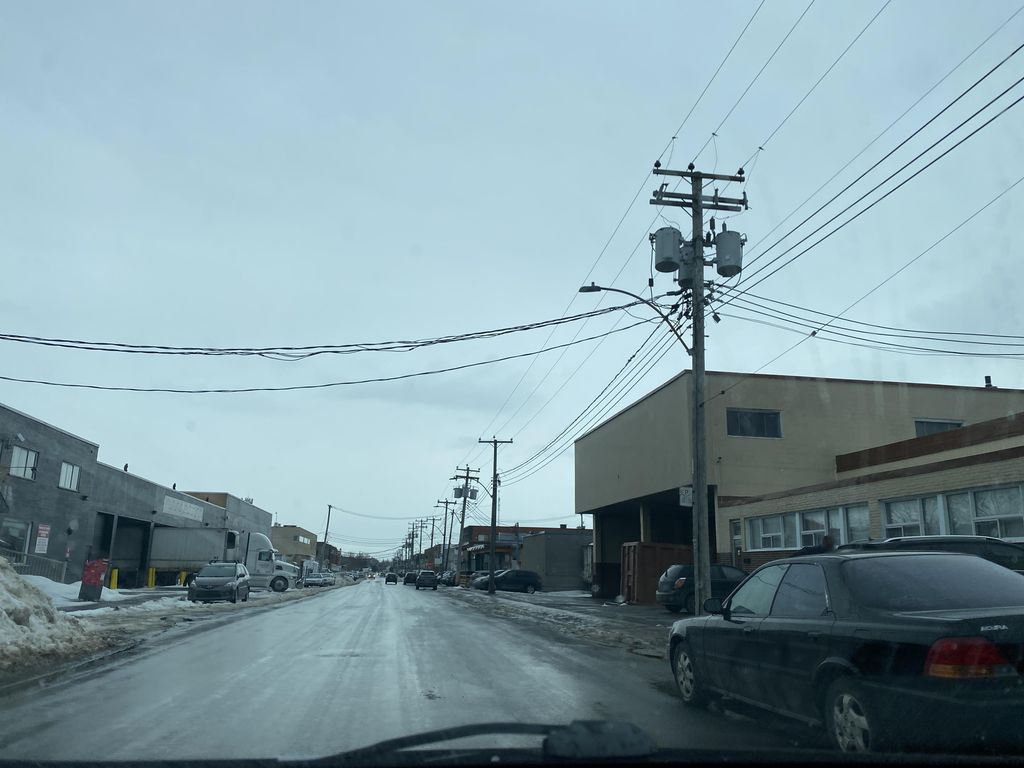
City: montreal